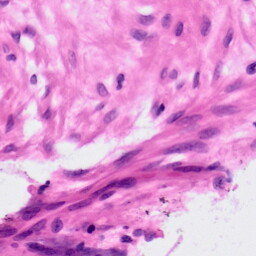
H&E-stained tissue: Ovarian